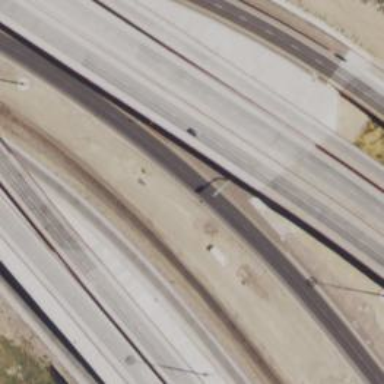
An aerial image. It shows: Primary highway.